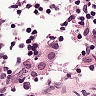
Metastatic tissue present: no